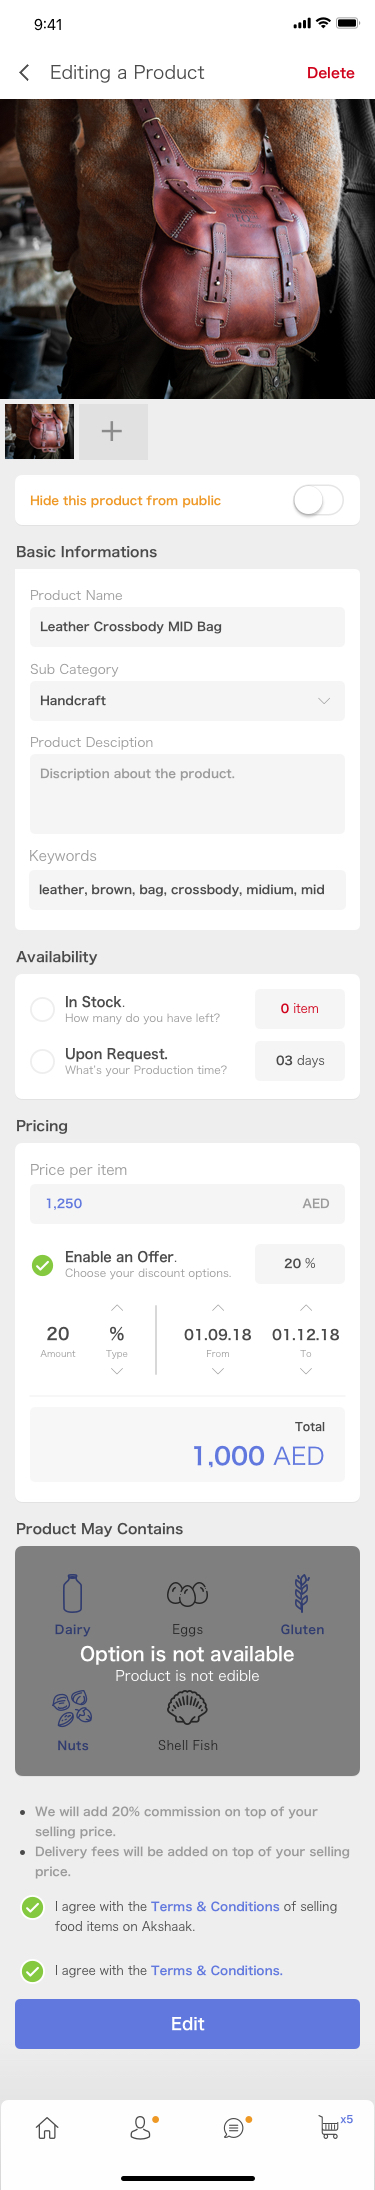
Text in this UI design:
We will add 20% commission on top of your selling price. Delivery fees will be added on top of your selling price.
I agree with the Terms & Conditions of selling food items on Akshaak.
I agree with the Terms & Conditions.
Product May Contains
Dairy
Nuts
Eggs
Shell Fish
Gluten
Option is not available
Product is not edible
Total
1,000 AED
20
Amount
%
Type
01.09.18
From
01.12.18
To
Pricing
Price per item
1,250
AED
Enable an Offer.
Choose your discount options.
20 %
Availability
In Stock.
How many do you have left?
Upon Request.
What’s your Production time?
0 item
03 days
Basic Informations
Product Name
Leather Crossbody MID Bag
Sub Category
Handcraft
Product Desciption
Discription about the product.
Keywords
leather, brown, bag, crossbody, midium, mid
Hide this product from public
+
Editing a Product
Delete